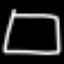
Label: square